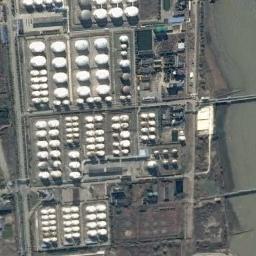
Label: storage_tank